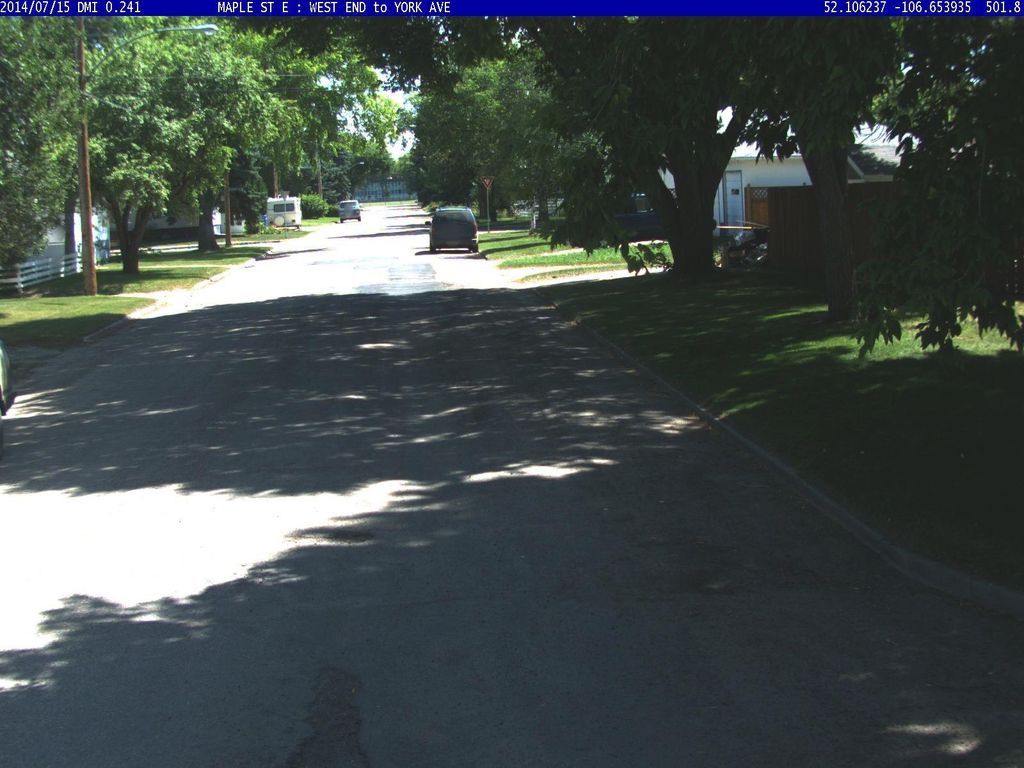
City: saskatoon